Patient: sex M, age 58
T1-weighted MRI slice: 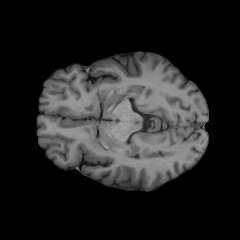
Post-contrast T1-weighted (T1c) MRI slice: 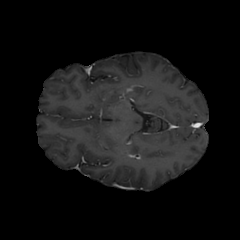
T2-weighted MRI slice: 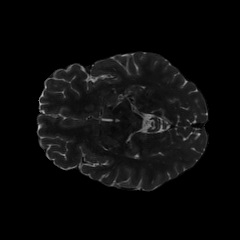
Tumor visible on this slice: no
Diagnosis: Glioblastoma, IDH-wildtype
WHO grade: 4